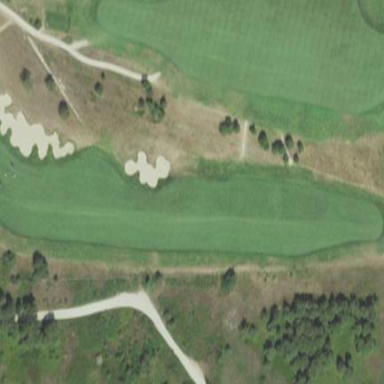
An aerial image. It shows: Golf fairway on grassland designated for leisure and sports activities.